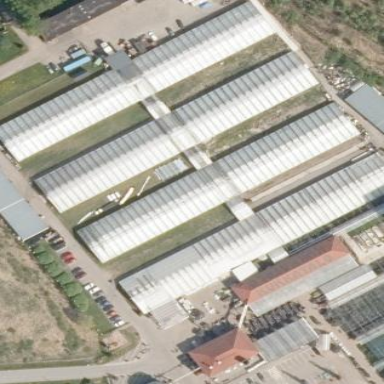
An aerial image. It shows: Greenhouse.